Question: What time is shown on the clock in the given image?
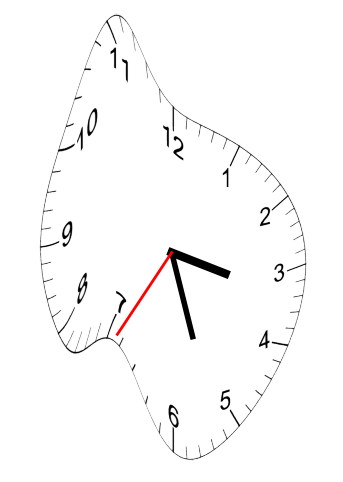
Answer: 03:26:35